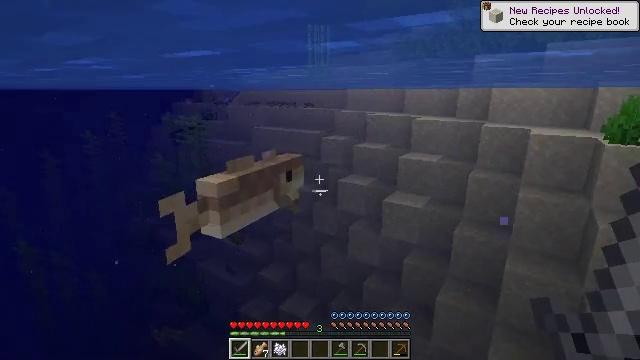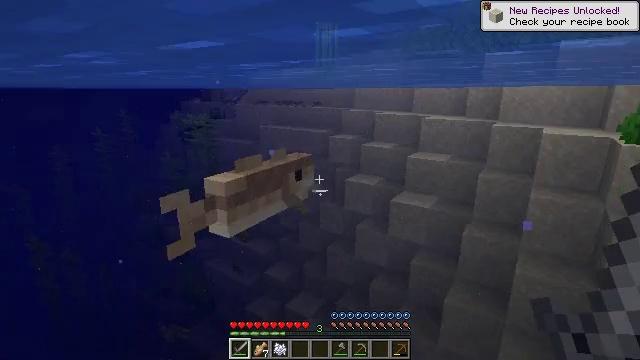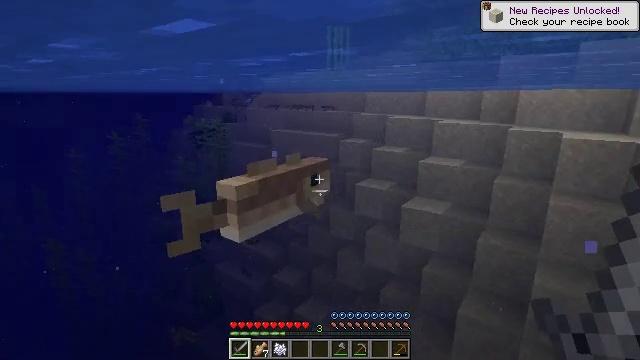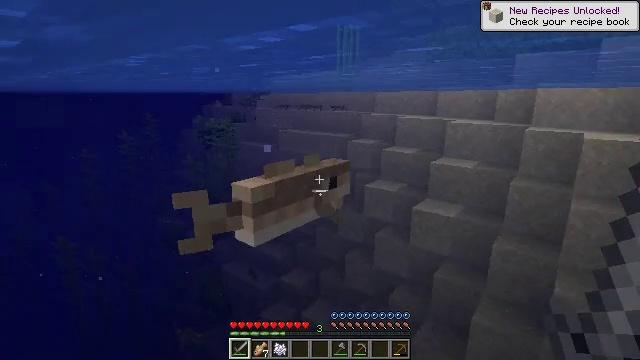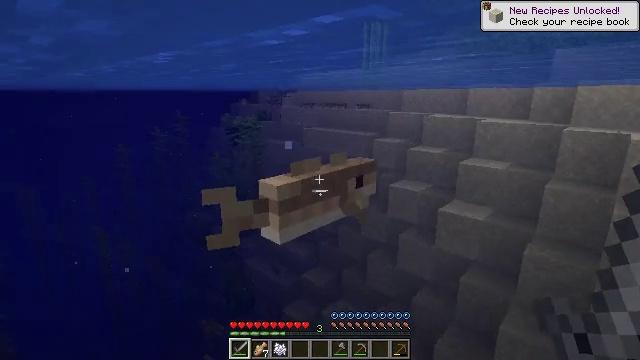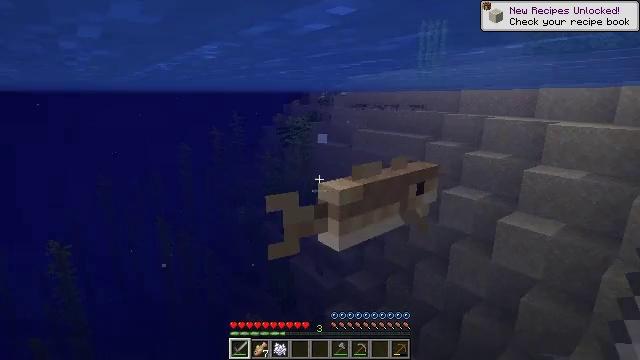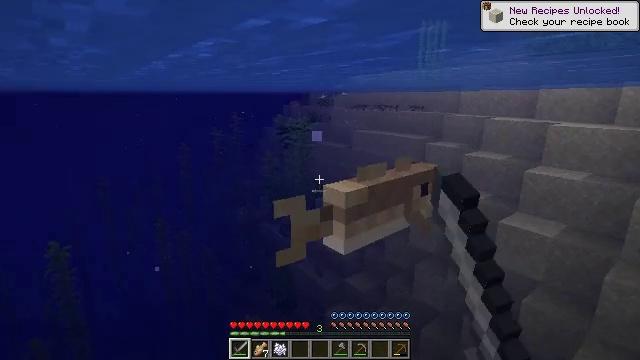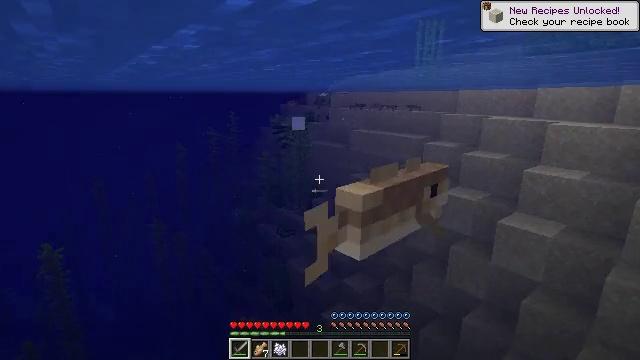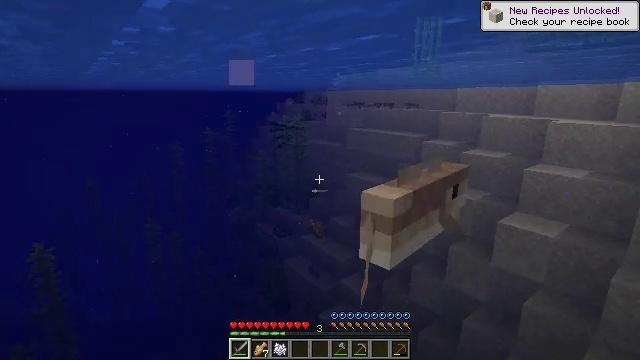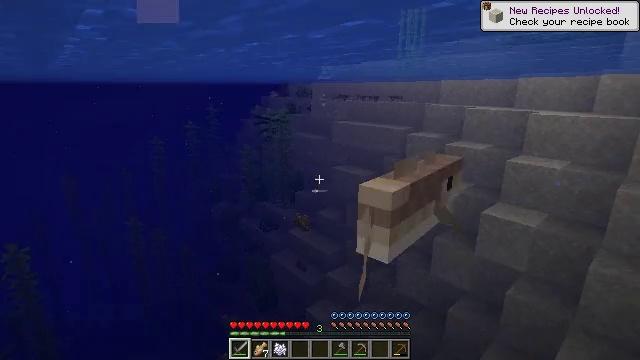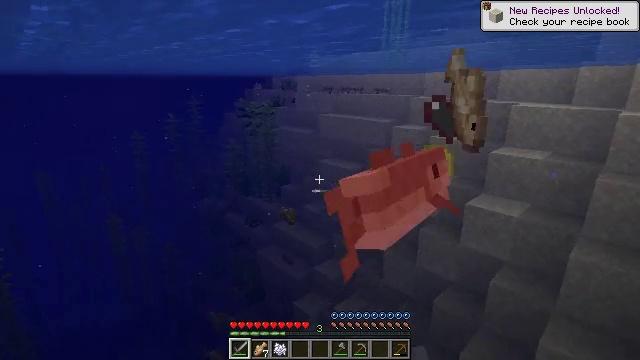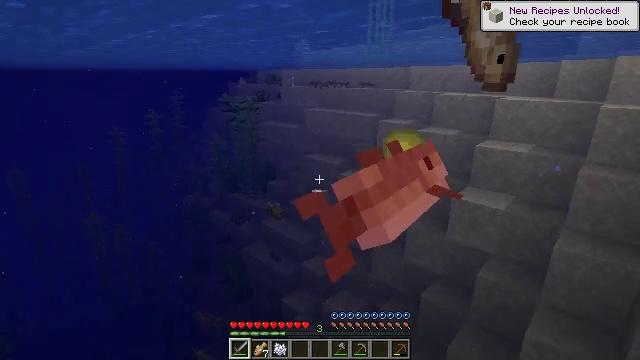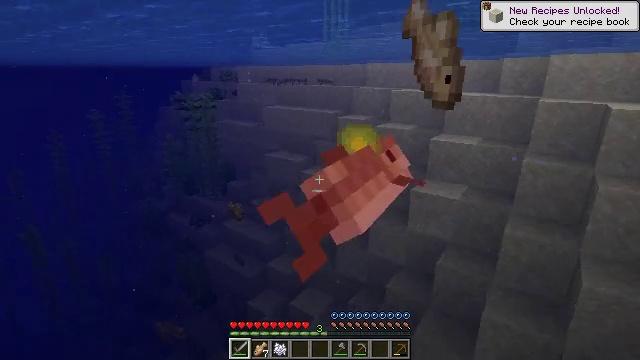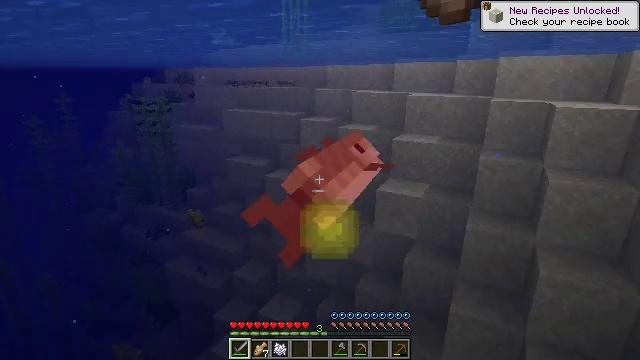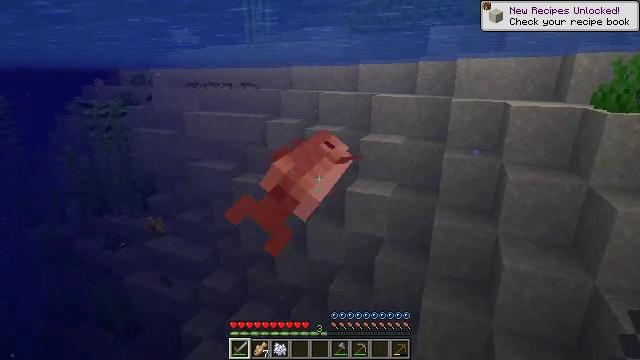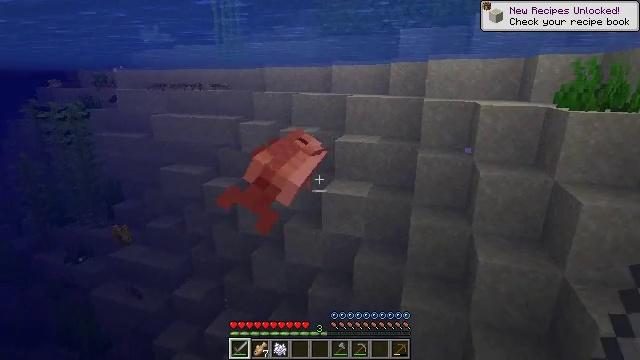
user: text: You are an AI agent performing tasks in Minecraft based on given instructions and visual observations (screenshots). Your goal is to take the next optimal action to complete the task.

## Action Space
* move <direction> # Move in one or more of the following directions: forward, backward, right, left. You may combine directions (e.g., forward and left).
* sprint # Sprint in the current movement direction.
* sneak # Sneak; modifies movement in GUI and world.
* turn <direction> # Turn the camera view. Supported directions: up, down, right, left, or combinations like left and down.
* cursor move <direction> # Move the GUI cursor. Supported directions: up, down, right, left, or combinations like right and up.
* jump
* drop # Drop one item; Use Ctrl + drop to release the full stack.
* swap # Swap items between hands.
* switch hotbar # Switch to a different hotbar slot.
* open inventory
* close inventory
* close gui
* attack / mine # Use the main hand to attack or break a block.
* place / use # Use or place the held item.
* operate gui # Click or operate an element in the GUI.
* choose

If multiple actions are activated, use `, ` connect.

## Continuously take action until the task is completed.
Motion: motion action
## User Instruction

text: Kill the cod.
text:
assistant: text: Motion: move forward, turn left
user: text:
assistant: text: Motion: move forward, turn left
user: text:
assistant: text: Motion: move forward, turn left
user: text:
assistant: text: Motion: move forward, turn left
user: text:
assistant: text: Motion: move forward, turn left, attack / mine
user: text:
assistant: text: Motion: move forward, attack / mine
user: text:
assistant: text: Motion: move forward, attack / mine
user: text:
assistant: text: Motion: move forward
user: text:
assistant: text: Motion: move forward, turn right and down
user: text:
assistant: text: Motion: move forward, turn right and down
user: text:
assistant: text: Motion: move forward, turn right
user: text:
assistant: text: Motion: move forward, turn right
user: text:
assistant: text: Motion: move forward, turn right
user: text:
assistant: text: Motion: move forward, turn right
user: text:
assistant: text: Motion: move forward, turn right
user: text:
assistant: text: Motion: move forward, turn right
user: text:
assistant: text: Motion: move forward
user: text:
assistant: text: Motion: move forward, turn right and up
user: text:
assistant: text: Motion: move forward, turn right and up
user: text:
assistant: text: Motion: move forward, turn right and up
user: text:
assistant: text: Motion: move forward
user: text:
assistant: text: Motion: move forward
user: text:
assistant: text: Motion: move forward, jump
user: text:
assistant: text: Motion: move forward, jump
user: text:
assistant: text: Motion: move forward, jump
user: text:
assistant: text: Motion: move forward, jump
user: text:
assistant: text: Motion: move forward, turn left, jump
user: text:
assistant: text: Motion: move forward, turn left and down, jump
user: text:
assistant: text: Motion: move forward, turn left and down, jump
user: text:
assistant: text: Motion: move forward, turn left and down, jump